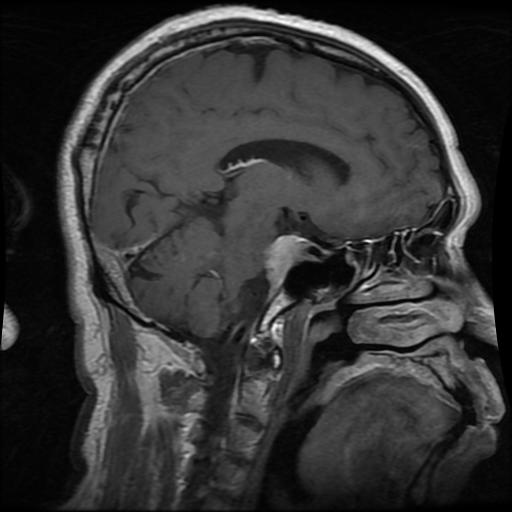
Label: meningioma